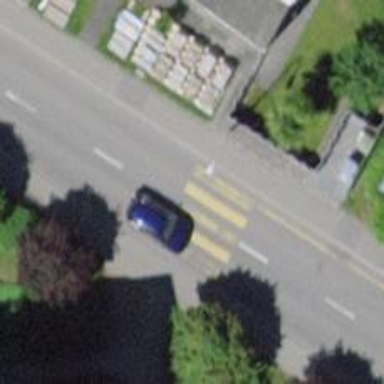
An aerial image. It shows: Unmarked crossing on the road.